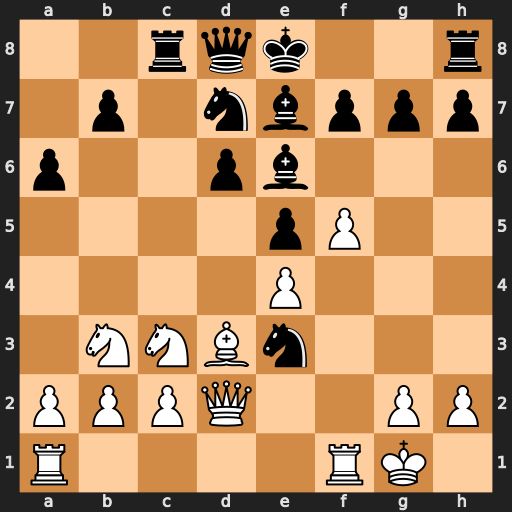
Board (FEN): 2rqk2r/1p1nbppp/p2pb3/4pP2/4P3/1NNBn3/PPPQ2PP/R4RK1
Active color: w
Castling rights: k
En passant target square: -
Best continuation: fxe6 Nxf1 exd7+